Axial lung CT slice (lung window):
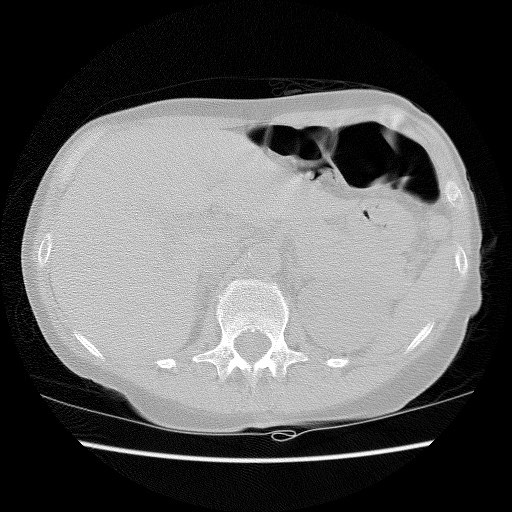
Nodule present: no